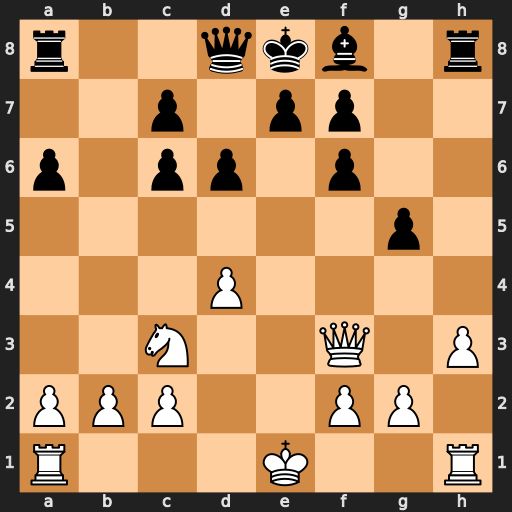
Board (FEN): r2qkb1r/2p1pp2/p1pp1p2/6p1/3P4/2N2Q1P/PPP2PP1/R3K2R
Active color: w
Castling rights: KQkq
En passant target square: -
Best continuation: Qxc6+ Qd7 Qxa8+